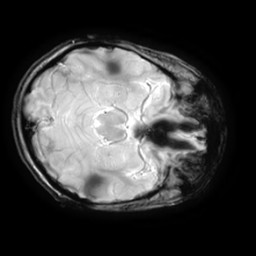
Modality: T2starw
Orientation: axial
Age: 22
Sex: female
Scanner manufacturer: ge
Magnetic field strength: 3 T
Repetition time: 0.65 s
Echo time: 0.02 s